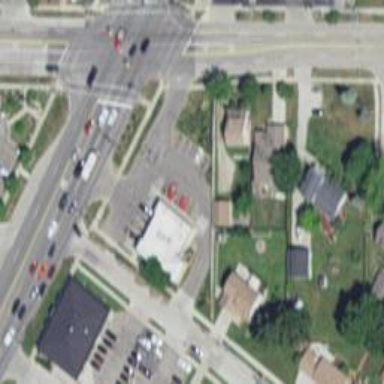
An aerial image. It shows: Convenience shop.